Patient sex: F
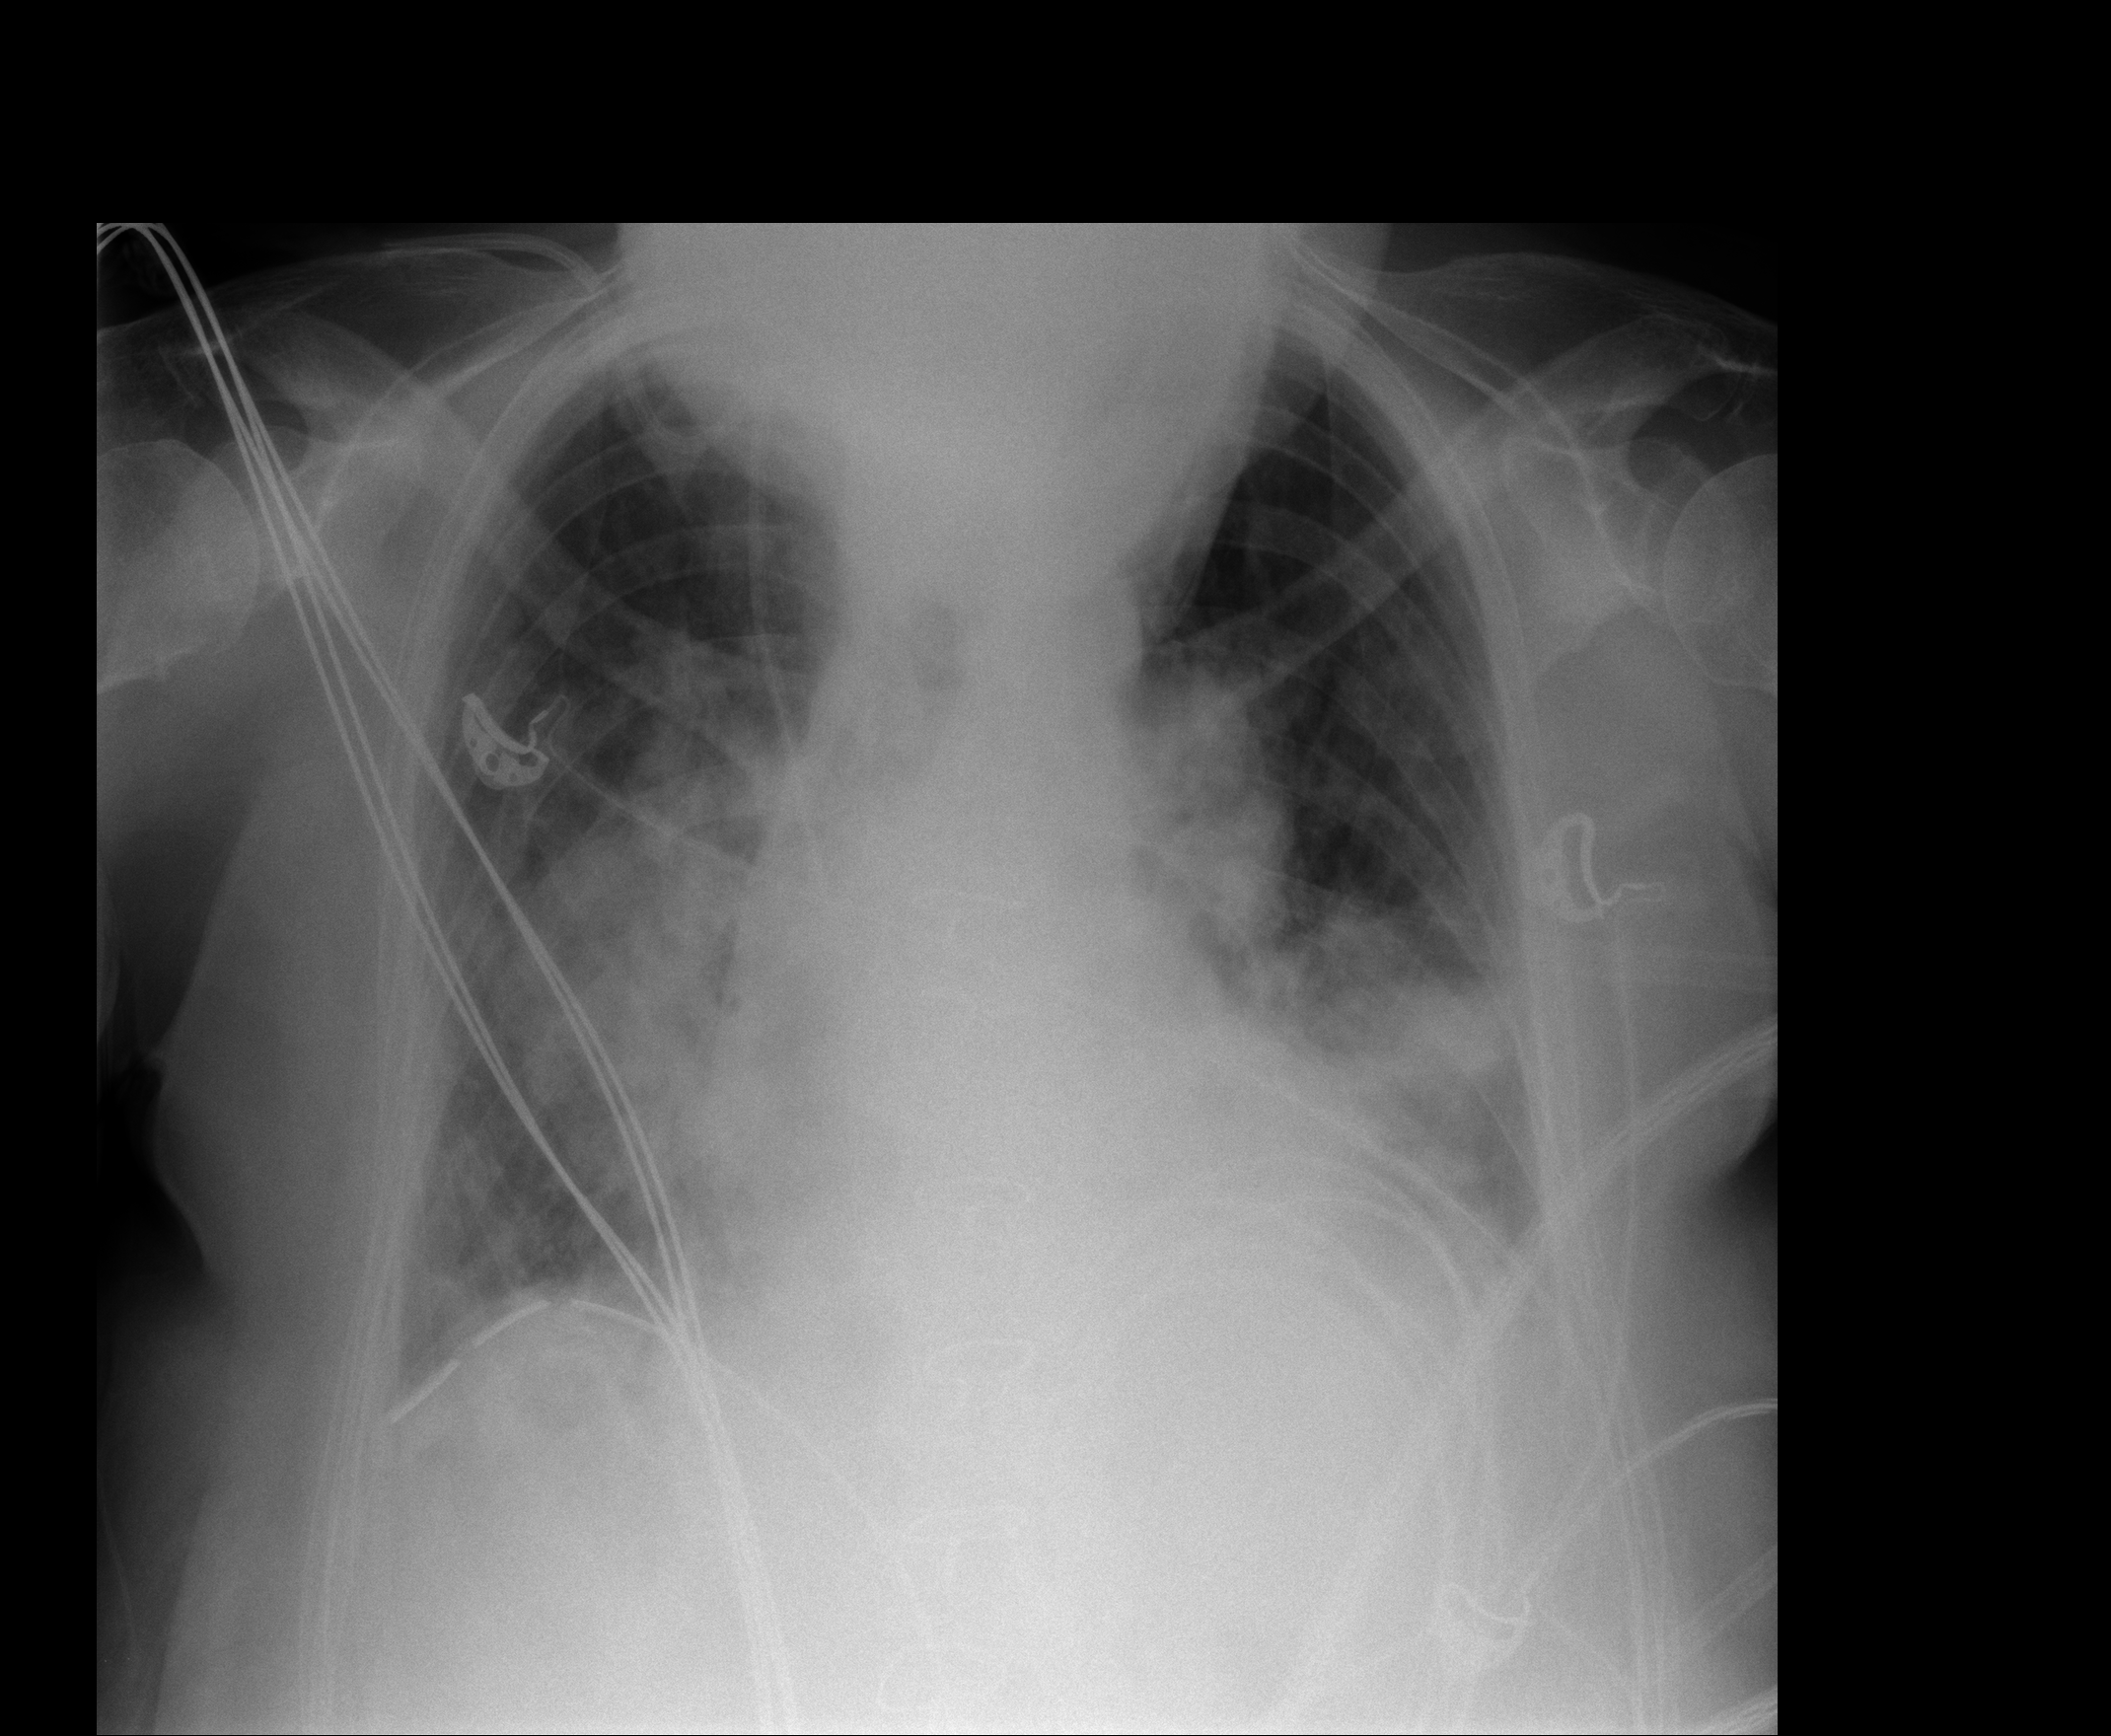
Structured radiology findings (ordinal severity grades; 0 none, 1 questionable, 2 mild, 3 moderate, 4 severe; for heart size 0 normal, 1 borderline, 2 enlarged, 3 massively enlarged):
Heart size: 3
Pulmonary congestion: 3
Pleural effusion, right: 2
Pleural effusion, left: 3
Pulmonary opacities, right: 3
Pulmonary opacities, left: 2
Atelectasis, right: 3
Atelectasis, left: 3